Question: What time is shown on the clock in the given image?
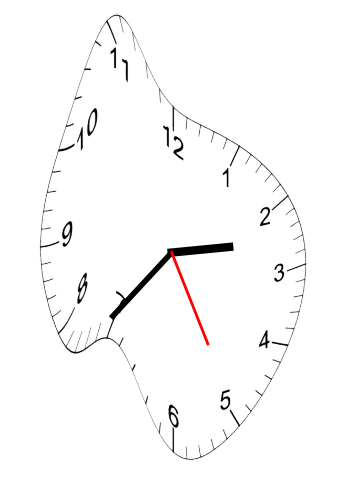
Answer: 02:36:25